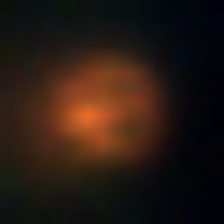
Taxon: NanoPlankton
Group: Other